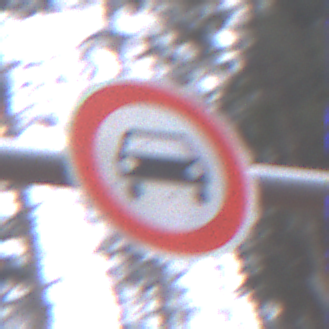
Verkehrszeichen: VerbotKraftwagen
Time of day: Midday
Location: Outdoor (Nature)
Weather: Overcast
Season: Autumn
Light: Natural